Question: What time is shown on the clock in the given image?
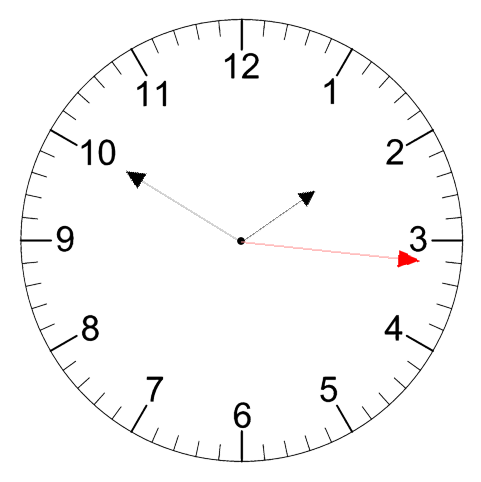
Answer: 01:50:16